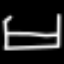
Label: bed